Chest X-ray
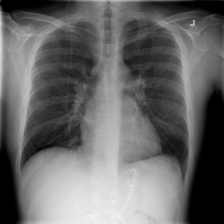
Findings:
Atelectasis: negative
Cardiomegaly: negative
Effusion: negative
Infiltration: positive
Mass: negative
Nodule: negative
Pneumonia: negative
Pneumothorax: negative
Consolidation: negative
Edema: negative
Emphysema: negative
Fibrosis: negative
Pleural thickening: negative
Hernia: negative